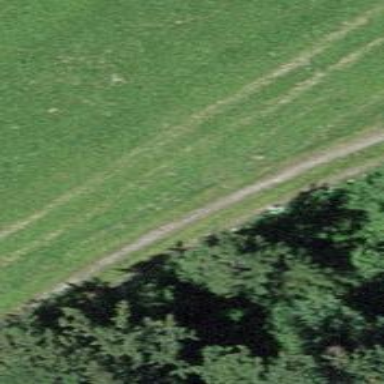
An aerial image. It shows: Track with grade 5 tracktype.